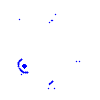
Particle: pion